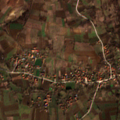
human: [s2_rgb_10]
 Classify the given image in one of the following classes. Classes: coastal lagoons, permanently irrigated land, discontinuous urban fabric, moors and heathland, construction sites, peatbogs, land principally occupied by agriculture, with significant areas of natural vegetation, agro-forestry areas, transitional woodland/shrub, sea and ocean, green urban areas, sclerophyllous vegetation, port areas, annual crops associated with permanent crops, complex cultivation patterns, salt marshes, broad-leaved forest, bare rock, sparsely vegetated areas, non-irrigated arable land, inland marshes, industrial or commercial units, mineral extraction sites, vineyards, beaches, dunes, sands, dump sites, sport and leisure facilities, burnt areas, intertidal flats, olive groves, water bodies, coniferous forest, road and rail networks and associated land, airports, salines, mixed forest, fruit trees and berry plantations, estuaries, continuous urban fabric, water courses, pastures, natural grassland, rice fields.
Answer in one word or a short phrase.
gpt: discontinuous urban fabric, complex cultivation patterns, land principally occupied by agriculture, with significant areas of natural vegetation